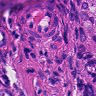
Metastatic tissue present: yes